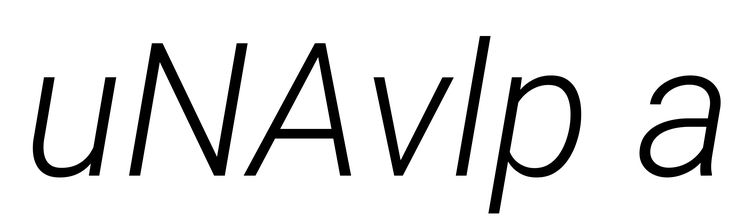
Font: Roboto-Italic_Light_Italic